Interaction volume radius: 5 \u00c5
Interaction volume height: 30 \u00c5
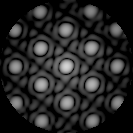
Disorder parameter: 0.01893